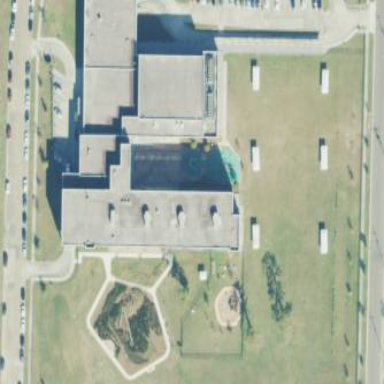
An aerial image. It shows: School.